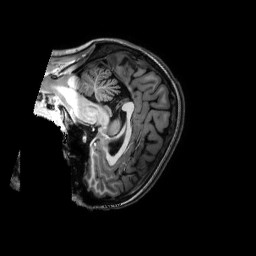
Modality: T1w
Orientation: sagittal
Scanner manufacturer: philips
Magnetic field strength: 3 T
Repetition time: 0.0096 s
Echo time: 0.0046 s